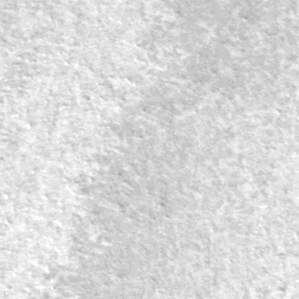
Label: frost